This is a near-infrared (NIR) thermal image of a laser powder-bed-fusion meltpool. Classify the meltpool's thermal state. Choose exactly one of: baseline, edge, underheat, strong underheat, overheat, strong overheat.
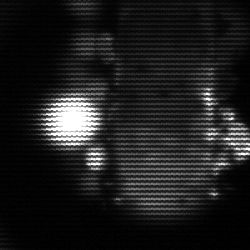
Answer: strong underheat